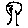
Label: tree